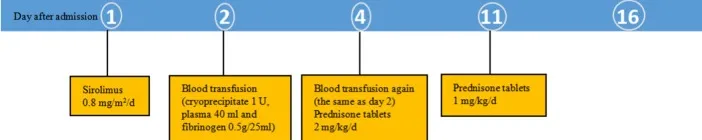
Timeline.
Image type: chart (chart)